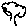
Label: tree